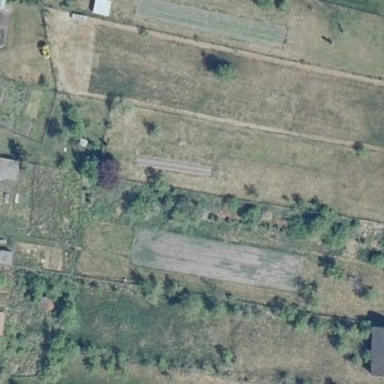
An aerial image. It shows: Allotments area.